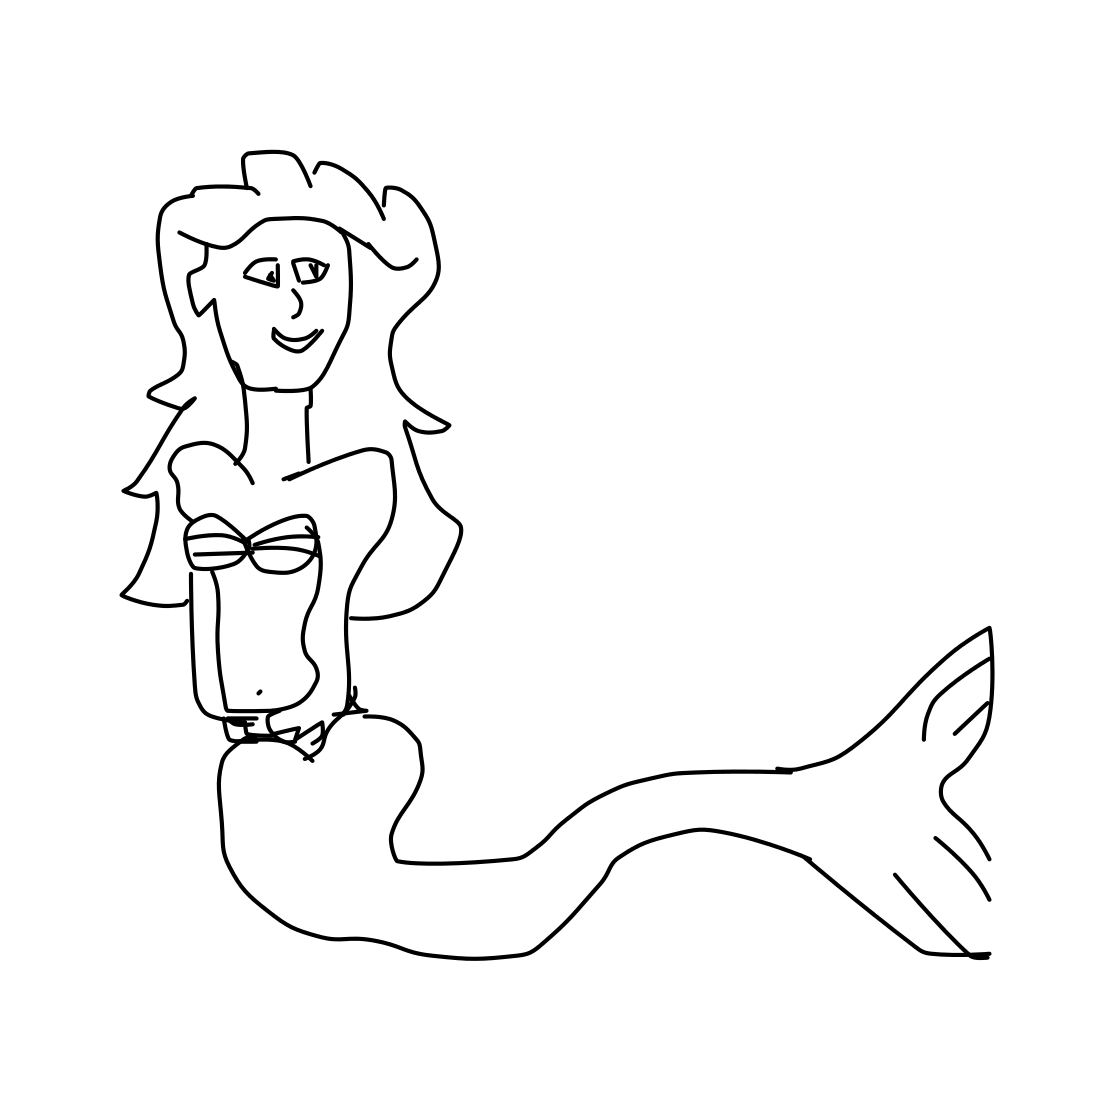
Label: mermaid